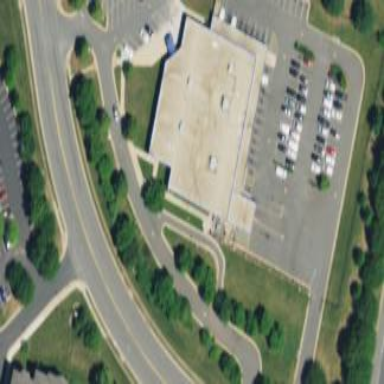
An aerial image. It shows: Post office building.